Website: home-depot
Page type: review-order
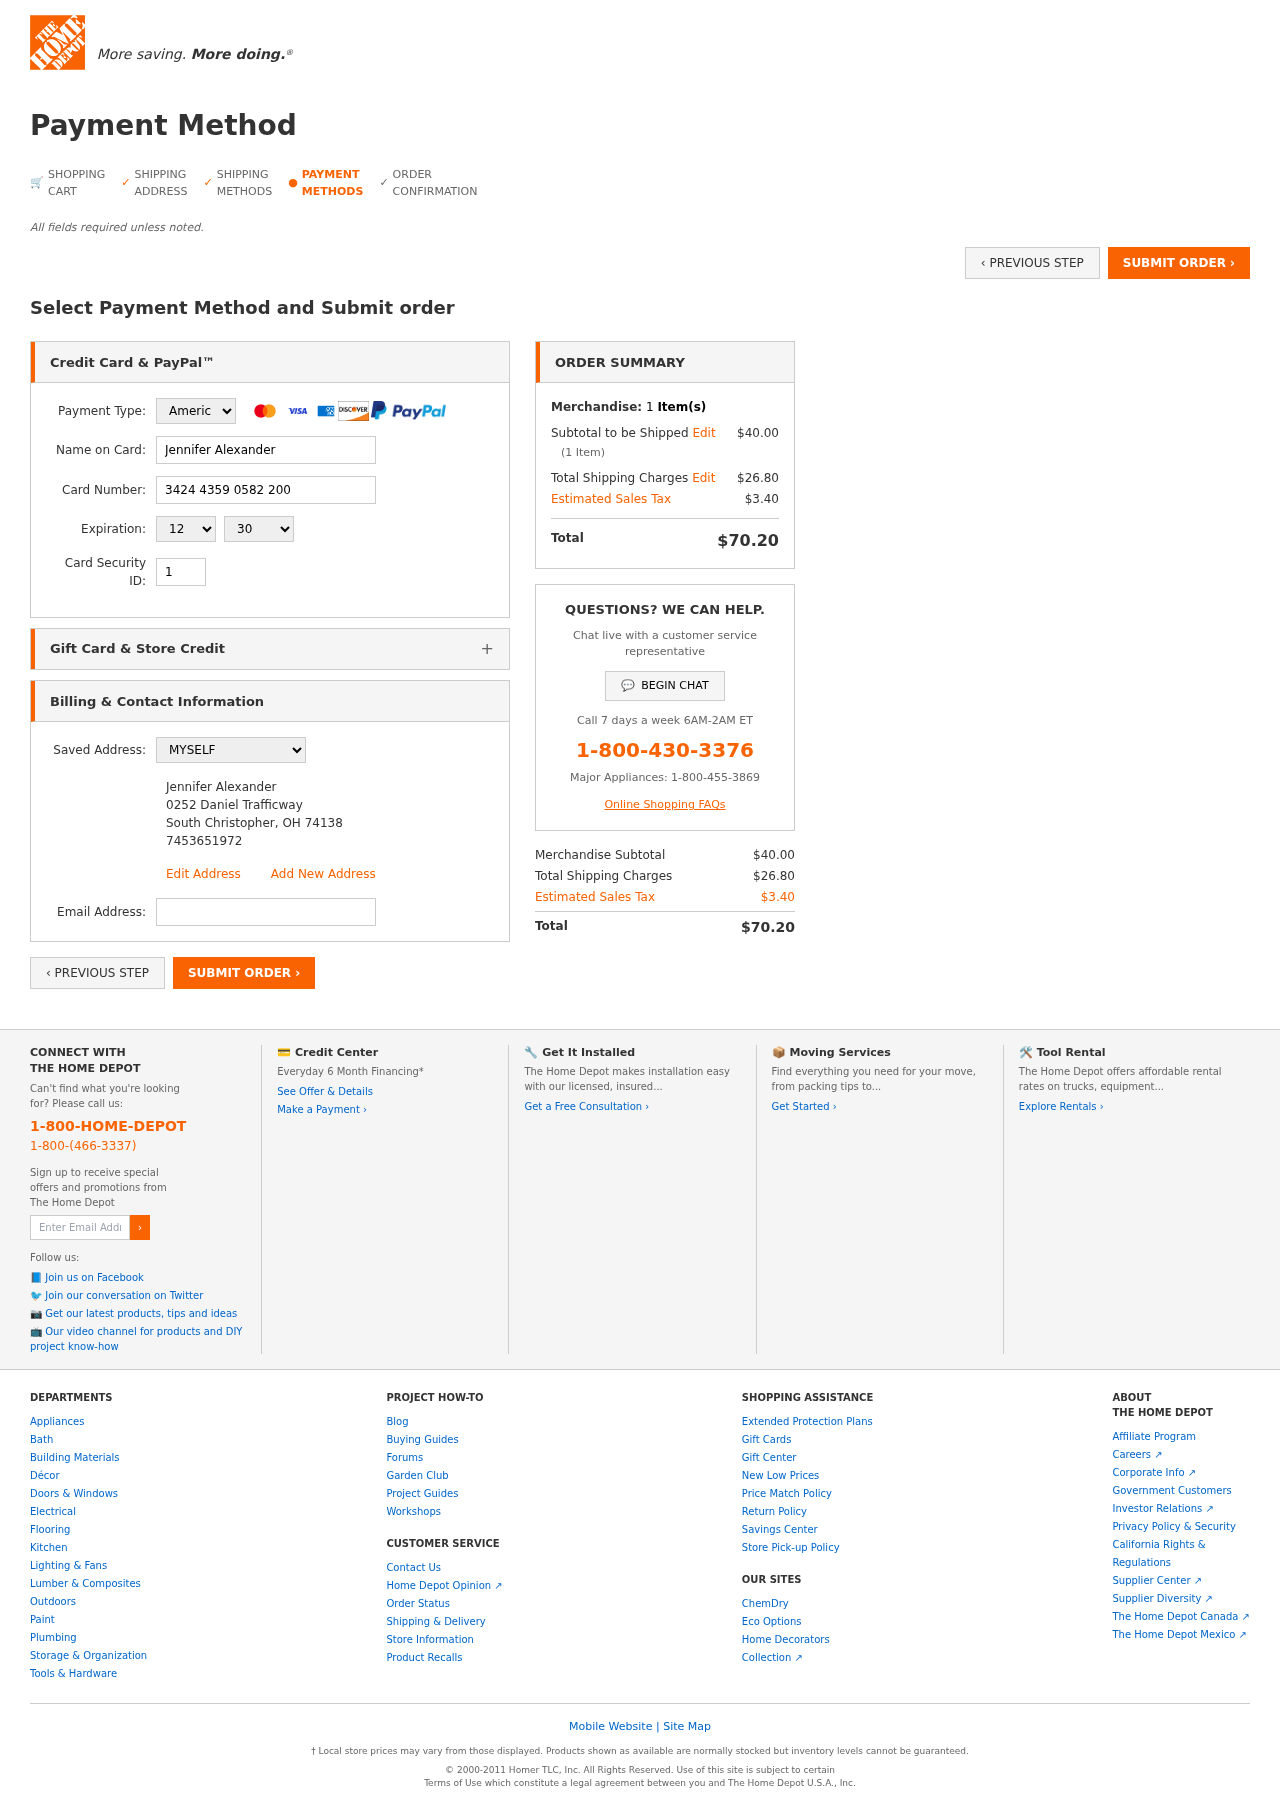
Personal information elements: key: PII_CARD_CVV
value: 1054
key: PII_CARD_EXPIRY_MONTH
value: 12
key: PII_CARD_EXPIRY_YEAR
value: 30
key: PII_CARD_NUMBER
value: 3424 4359 0582 200
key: PII_CARD_TYPE
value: American Express
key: PII_EMAIL
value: jalexander@hotmail.com
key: PII_FULLNAME
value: Jennifer Alexander
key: PII_FULLNAME2
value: Jennifer Alexander
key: PII_STREET2
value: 0252 Daniel Trafficway
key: PII_CITY2
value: South Christopher
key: PII_STATE_ABBR2
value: OH
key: PII_POSTCODE2
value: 74138
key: PII_PHONE2
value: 7453651972
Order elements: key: ORDER_NUM_ITEMS
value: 1
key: ORDER_SUBTOTAL
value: $40.00
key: ORDER_NUM_ITEMS2
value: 1
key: ORDER_SHIPPING_COST
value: $26.80
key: ORDER_TAX
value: $3.40
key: ORDER_TOTAL
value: $70.20
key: ORDER_SUBTOTAL2
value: $40.00
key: ORDER_SHIPPING_COST2
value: $26.80
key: ORDER_TAX2
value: $3.40
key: ORDER_TOTAL2
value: $70.20